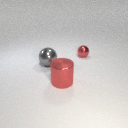
large red metal cylinder to the right of large gray metal sphere